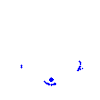
Particle: proton